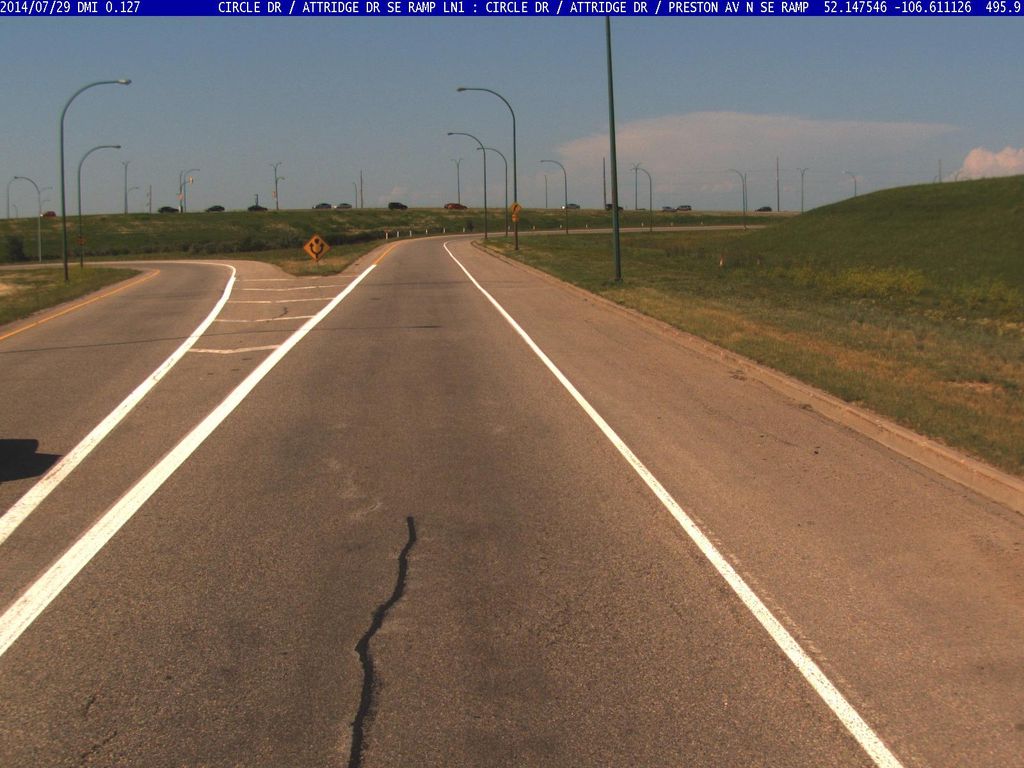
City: saskatoon